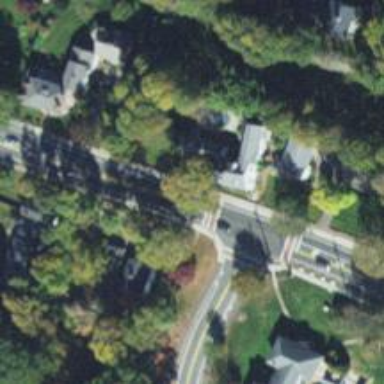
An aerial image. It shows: Crossing road.